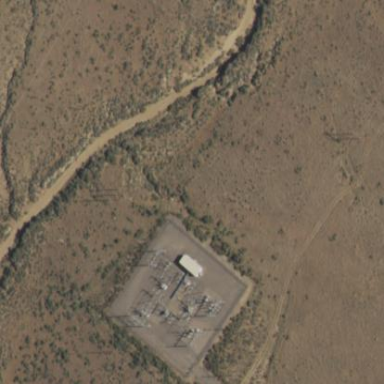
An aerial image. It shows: Substation surrounded by fence.